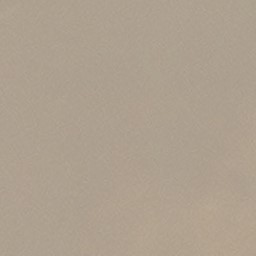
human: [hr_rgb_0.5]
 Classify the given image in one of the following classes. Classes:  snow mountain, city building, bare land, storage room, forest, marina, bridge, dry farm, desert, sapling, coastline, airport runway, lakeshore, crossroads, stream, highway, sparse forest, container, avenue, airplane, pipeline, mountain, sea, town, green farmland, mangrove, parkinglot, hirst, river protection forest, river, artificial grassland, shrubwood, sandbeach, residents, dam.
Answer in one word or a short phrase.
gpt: desert